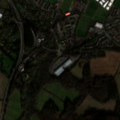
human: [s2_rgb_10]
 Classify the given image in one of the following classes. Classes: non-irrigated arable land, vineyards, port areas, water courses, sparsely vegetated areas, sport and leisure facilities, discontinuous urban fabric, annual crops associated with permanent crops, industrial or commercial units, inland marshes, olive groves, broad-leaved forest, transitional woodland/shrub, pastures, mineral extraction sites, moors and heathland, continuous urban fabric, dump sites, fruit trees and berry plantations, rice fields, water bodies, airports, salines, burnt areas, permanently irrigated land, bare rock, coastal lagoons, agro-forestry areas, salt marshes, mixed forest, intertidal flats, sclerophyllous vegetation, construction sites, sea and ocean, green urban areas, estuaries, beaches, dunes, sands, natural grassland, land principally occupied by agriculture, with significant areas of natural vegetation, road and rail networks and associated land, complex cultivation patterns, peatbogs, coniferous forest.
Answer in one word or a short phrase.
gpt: discontinuous urban fabric, industrial or commercial units, road and rail networks and associated land, non-irrigated arable land, pastures, land principally occupied by agriculture, with significant areas of natural vegetation, broad-leaved forest, coniferous forest, moors and heathland